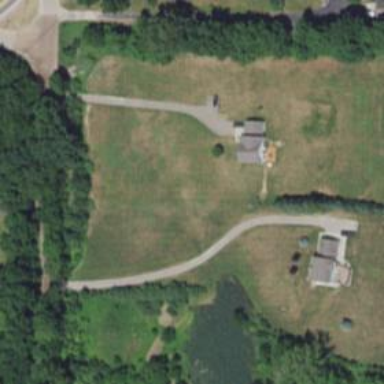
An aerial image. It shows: Driveway leading to service road.